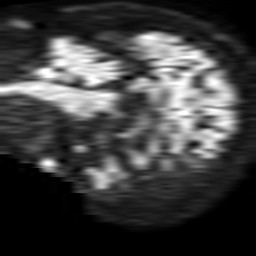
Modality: TRACE
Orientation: sagittal
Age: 86
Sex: female
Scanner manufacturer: philips
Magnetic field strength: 1.5 T
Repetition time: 2.975 s
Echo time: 0.06769 s